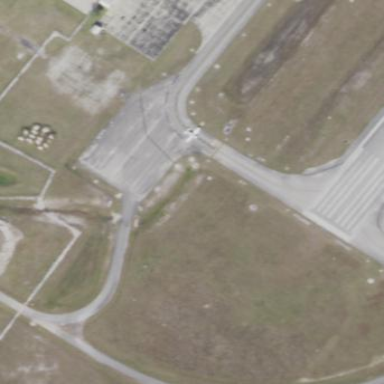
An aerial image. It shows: Apron at the airport.